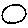
Label: circle